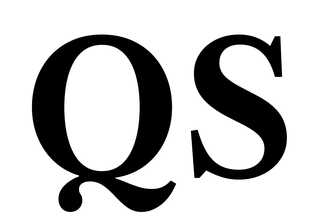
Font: LibreCaslonText_SemiBold